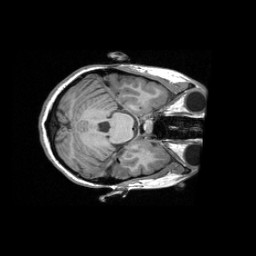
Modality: T1w
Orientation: axial
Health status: healthy
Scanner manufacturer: siemens
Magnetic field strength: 3 T
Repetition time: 2.3 s
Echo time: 0.00285 s